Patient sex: F
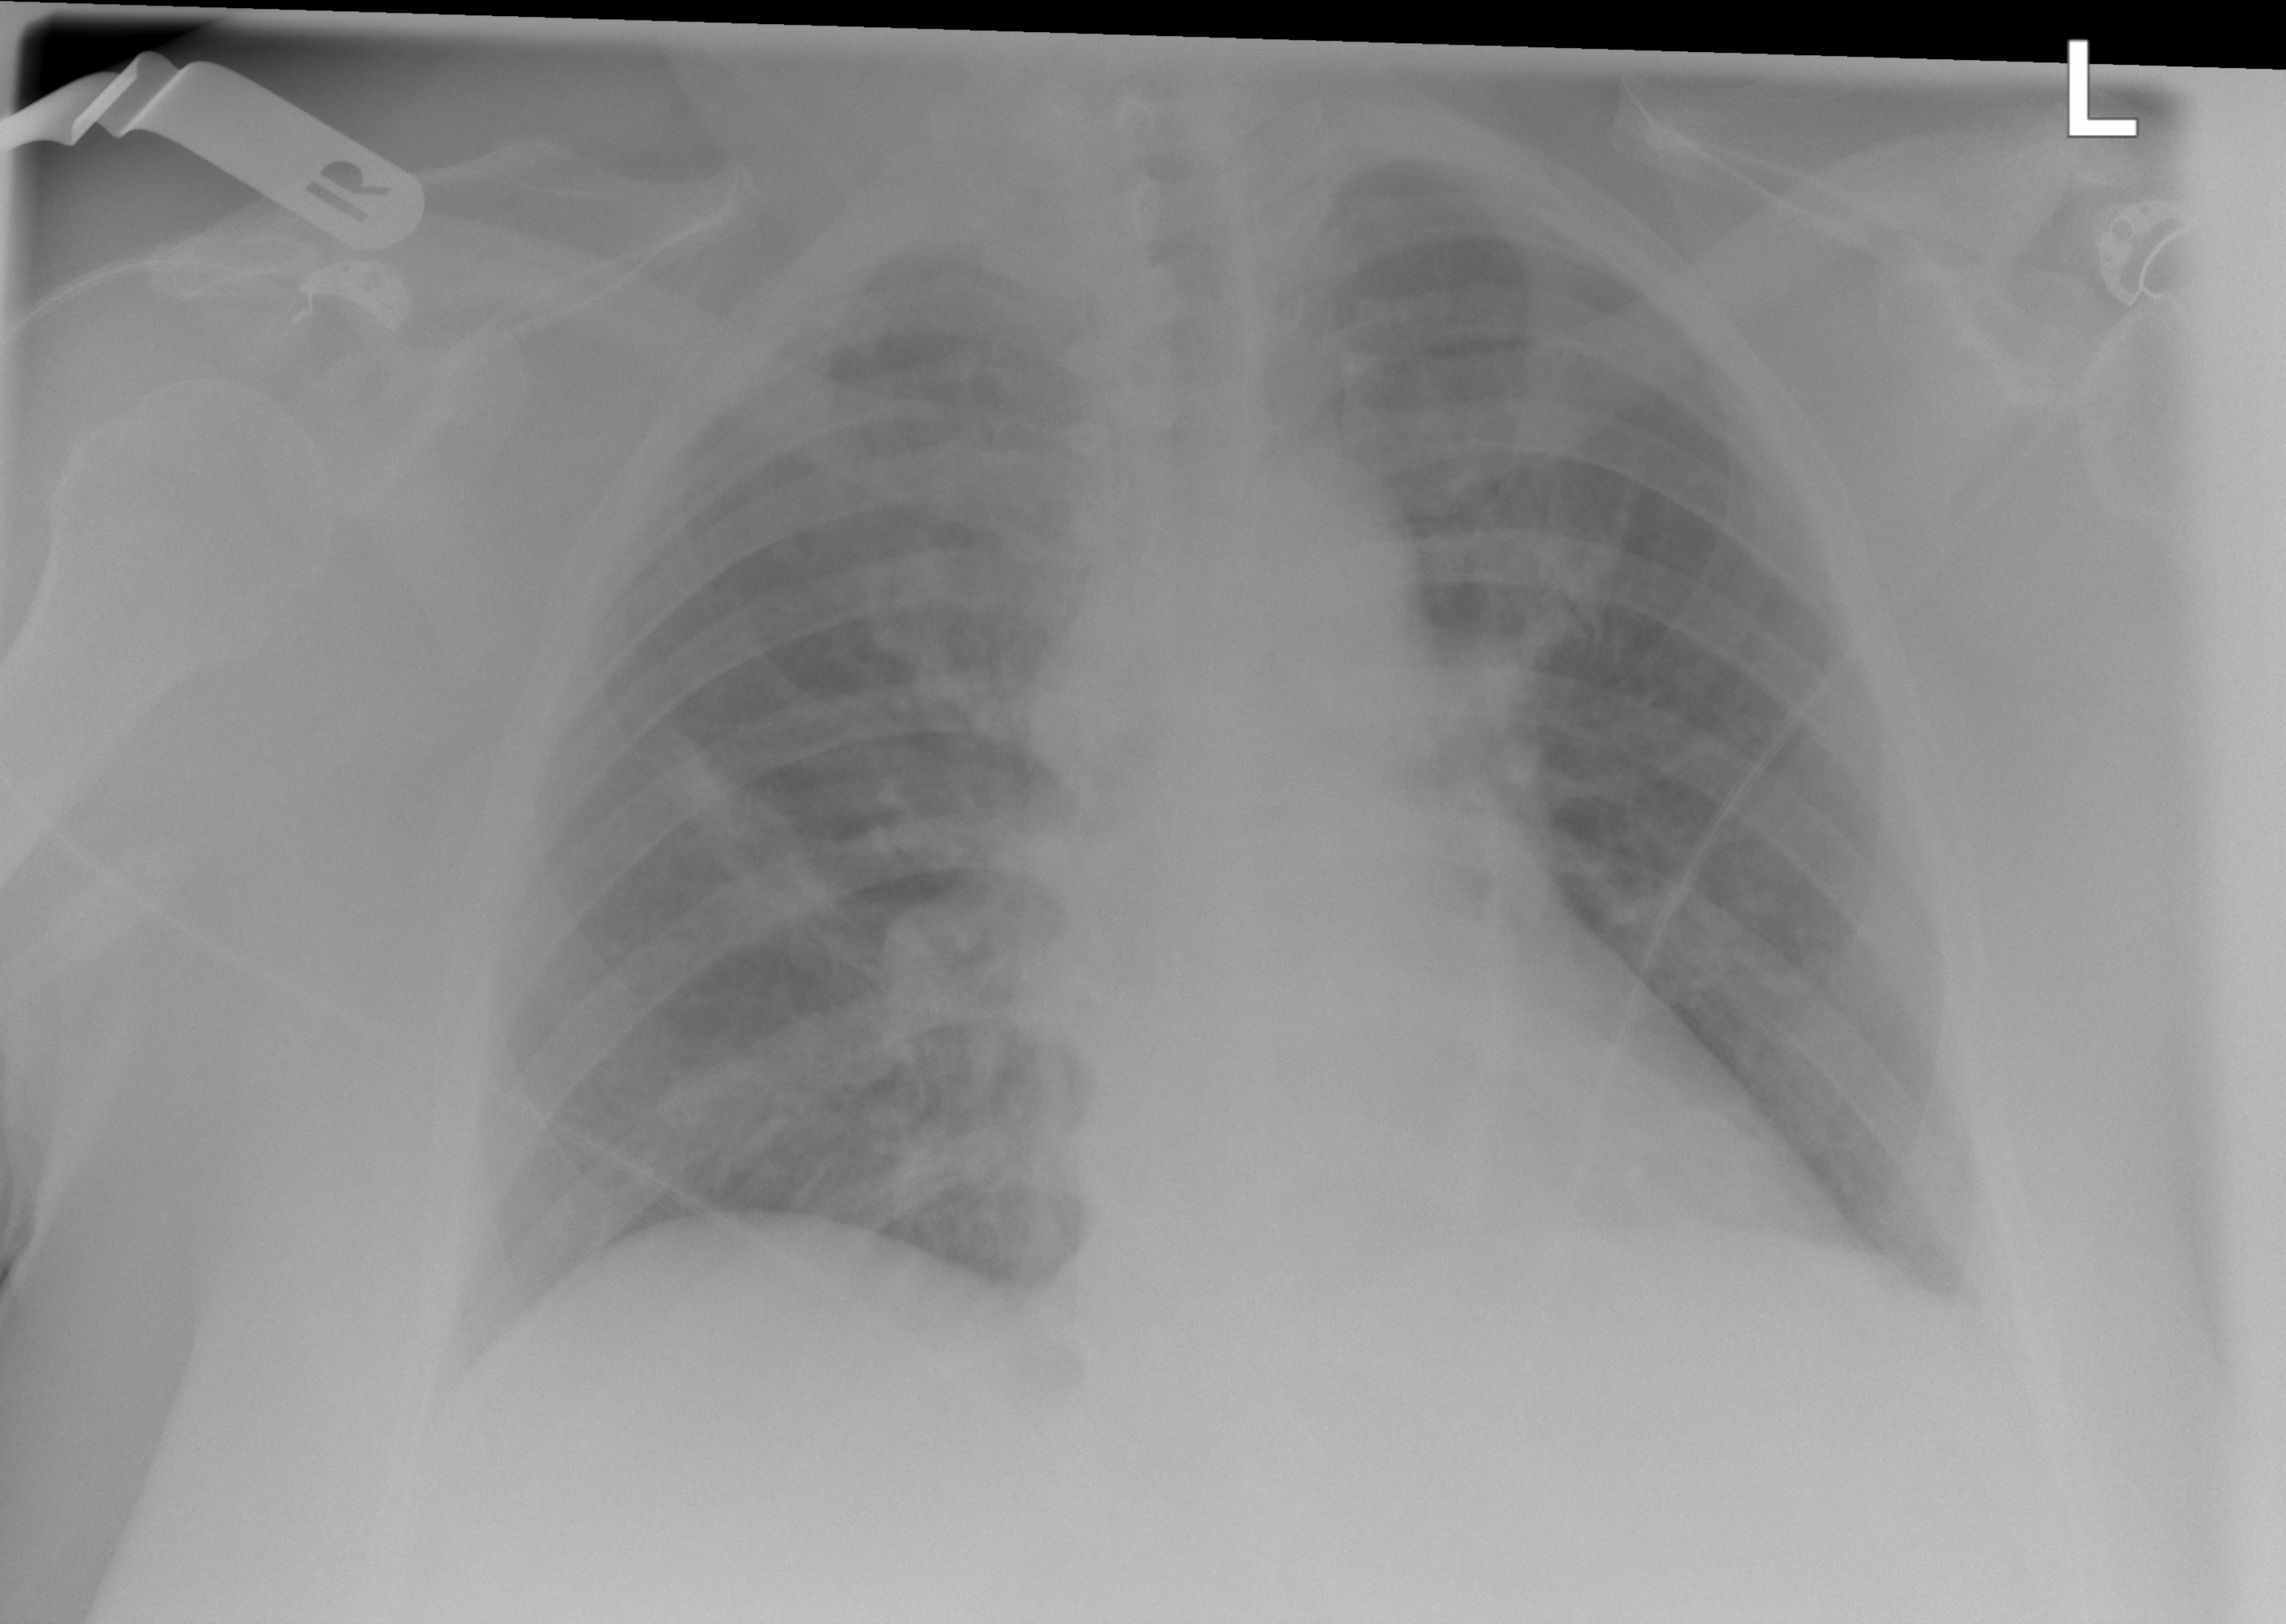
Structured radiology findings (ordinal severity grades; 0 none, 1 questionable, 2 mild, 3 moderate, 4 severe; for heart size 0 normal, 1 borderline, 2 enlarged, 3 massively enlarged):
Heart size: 0
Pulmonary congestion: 0
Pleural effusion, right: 0
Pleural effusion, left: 0
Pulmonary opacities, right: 0
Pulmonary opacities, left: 0
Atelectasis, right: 2
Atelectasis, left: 0